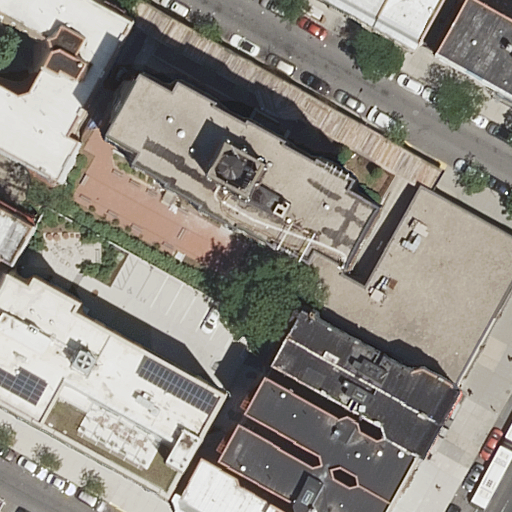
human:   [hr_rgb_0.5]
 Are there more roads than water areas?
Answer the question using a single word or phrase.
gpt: yes

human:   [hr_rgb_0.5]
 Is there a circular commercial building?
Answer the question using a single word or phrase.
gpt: no

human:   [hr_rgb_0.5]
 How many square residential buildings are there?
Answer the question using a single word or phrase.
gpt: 0

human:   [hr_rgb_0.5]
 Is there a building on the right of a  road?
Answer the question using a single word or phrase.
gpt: yes

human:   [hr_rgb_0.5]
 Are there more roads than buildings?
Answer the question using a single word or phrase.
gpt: no

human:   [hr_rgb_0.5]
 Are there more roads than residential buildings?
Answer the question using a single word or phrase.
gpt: no

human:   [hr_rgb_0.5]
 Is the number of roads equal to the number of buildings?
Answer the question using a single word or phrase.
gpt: no

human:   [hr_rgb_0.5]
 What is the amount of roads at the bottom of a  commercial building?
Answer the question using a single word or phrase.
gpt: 0

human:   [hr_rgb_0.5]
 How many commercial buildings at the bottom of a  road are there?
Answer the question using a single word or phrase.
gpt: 0

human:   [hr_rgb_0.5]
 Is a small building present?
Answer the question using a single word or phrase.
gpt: yes

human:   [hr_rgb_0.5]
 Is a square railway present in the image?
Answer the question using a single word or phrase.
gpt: no

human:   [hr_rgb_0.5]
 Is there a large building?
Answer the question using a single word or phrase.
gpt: yes

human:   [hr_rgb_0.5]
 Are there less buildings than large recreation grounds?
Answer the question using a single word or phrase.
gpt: no

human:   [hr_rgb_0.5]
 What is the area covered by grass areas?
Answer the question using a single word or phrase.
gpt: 0m2

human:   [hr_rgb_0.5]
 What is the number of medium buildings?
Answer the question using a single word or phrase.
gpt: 6

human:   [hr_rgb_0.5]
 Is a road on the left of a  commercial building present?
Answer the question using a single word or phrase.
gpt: no

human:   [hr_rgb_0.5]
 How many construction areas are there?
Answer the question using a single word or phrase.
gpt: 0

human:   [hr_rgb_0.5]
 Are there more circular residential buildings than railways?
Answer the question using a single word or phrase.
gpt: no

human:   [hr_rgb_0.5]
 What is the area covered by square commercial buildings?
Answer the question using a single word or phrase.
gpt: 0m2

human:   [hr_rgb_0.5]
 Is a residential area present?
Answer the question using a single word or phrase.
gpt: no

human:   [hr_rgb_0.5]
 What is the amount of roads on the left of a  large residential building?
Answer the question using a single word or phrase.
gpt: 1

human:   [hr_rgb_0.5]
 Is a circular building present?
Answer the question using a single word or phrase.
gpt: no

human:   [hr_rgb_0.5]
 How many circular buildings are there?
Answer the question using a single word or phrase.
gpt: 0

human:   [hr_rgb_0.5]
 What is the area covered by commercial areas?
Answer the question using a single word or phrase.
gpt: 0m2

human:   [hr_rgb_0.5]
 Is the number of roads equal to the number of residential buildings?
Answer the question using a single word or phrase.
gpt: no

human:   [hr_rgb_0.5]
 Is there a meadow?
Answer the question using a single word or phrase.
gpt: no

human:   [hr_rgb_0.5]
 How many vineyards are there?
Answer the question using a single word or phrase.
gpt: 0

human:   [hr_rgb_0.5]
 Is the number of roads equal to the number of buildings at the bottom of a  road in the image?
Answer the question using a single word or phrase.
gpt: no

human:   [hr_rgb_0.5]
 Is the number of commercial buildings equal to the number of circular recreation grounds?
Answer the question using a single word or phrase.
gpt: yes

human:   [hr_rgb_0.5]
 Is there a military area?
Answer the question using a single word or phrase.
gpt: no

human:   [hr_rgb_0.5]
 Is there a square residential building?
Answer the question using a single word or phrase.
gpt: no

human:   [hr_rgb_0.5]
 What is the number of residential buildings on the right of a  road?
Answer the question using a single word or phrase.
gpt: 10

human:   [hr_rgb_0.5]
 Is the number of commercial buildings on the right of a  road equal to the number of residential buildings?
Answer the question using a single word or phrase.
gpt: no

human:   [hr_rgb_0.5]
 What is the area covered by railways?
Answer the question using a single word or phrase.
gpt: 0m2

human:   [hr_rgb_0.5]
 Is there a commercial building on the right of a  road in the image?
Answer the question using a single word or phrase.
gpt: no

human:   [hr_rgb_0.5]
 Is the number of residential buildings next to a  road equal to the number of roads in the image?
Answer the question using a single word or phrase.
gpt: no